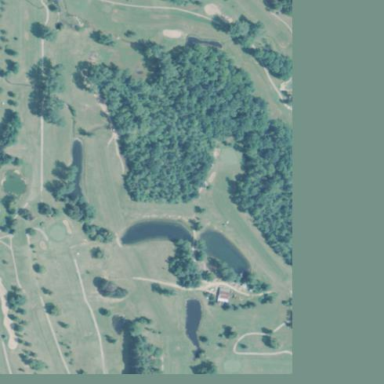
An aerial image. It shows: Golf course.